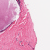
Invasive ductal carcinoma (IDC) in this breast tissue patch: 0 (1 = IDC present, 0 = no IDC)